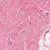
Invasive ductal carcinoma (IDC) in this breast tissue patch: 0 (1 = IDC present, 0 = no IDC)